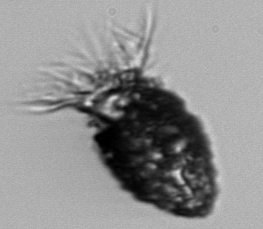
Label: Stenosemella_pacifica